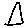
Label: triangle